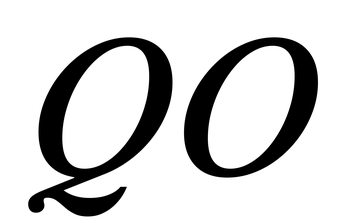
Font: LibreCaslonText-Italic_Medium_Italic